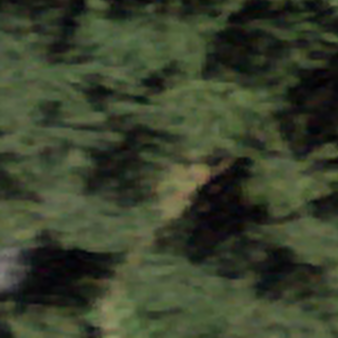
Label: other